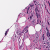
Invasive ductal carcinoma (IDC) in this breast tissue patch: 0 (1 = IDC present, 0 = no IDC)